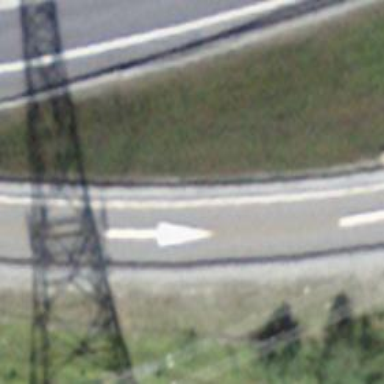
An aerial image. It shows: Trunk link road with asphalt surface.